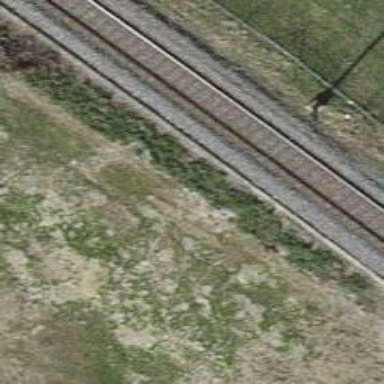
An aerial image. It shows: Single railway track with electrified contact line.